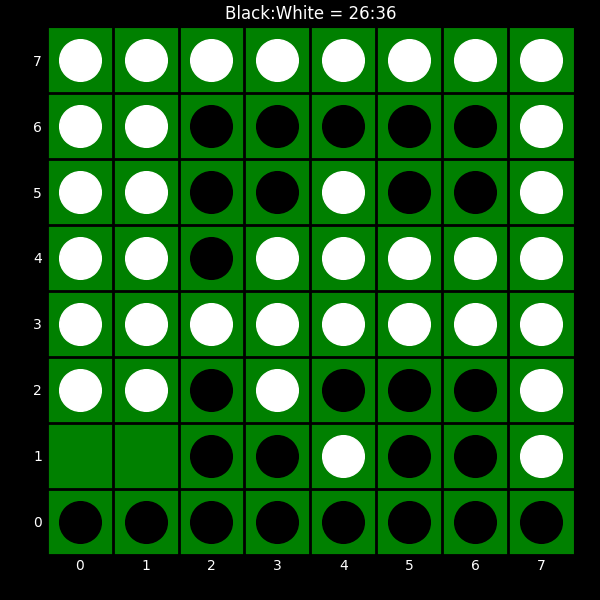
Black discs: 26
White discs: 36